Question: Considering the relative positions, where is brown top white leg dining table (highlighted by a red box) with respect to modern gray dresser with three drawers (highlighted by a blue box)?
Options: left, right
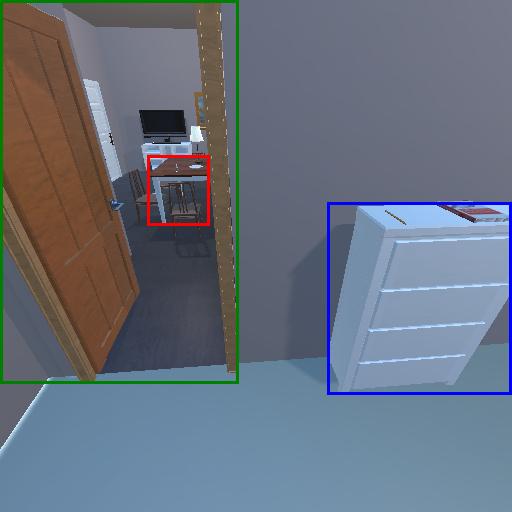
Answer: left